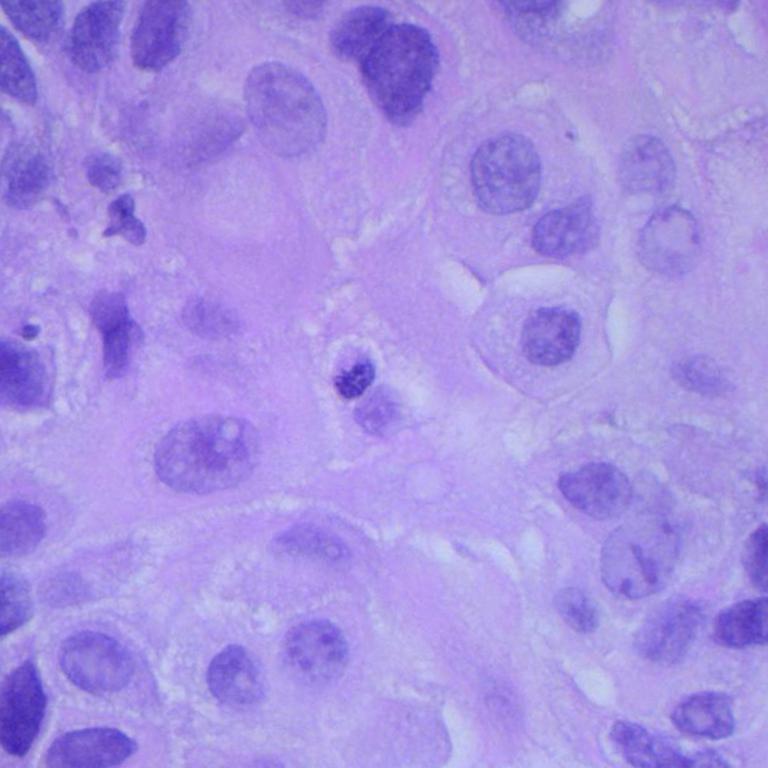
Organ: lung
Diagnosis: squamous carcinomas